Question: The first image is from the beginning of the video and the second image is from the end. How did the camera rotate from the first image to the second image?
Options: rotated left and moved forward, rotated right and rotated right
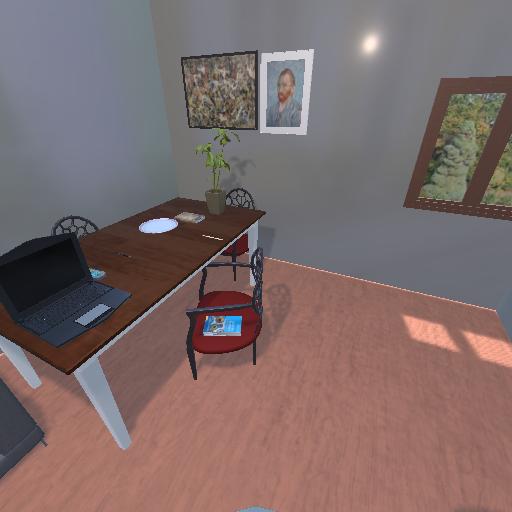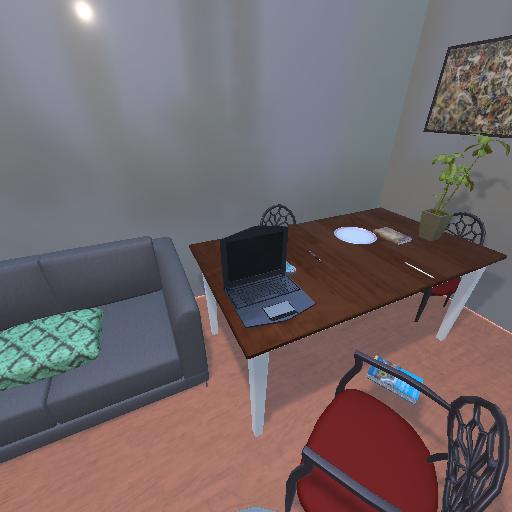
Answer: rotated left and moved forward